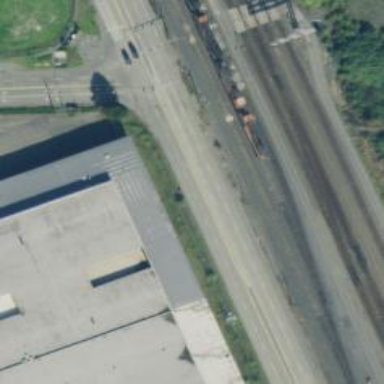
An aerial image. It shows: Trunk link highway.